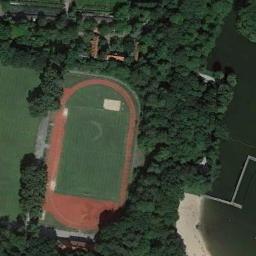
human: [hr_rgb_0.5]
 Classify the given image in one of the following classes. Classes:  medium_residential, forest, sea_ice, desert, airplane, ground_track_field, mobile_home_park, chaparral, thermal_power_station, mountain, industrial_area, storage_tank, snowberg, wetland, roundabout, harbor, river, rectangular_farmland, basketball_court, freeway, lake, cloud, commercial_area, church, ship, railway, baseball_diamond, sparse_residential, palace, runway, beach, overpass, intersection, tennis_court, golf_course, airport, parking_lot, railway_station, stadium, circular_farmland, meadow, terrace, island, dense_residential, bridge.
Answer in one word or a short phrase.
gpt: ground_track_field